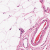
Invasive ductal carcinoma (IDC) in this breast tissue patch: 0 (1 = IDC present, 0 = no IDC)